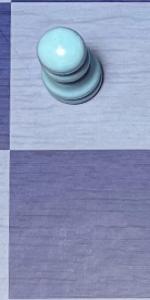
Label: Empty